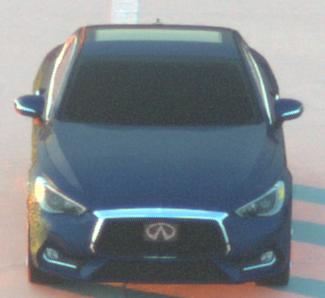
Make: Infiniti
Model: Q60 2.0t
Detailed model: Q60 (V37)
Model produced from: 2016/10
Model produced until: 2018/08
Doors: 2
Color: blue
Road condition: dry road
Daytime: sunrise or sunset
Contrast: medium contrast